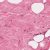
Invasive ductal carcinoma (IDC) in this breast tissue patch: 0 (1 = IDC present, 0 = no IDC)